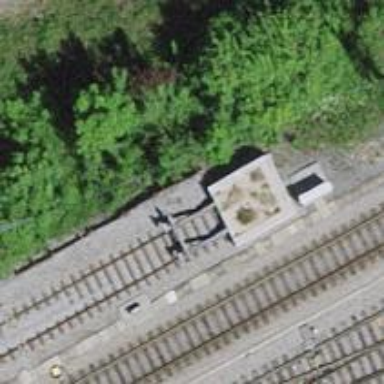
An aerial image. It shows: Railway buffer stop.